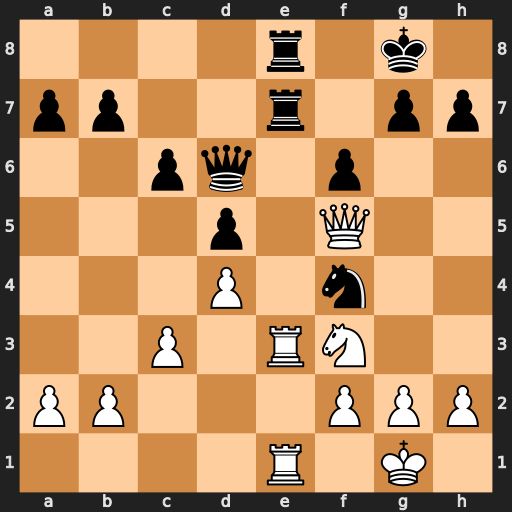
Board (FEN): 4r1k1/pp2r1pp/2pq1p2/3p1Q2/3P1n2/2P1RN2/PP3PPP/4R1K1
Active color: w
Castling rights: -
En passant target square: -
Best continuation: Rxe7 Rxe7 Rxe7 Qxe7 Qxf4